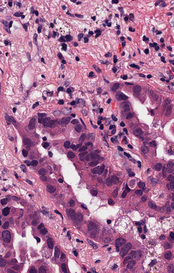
Tumor epithelial tissue: yes
Tumor-associated stroma tissue: yes
Normal tissue: no